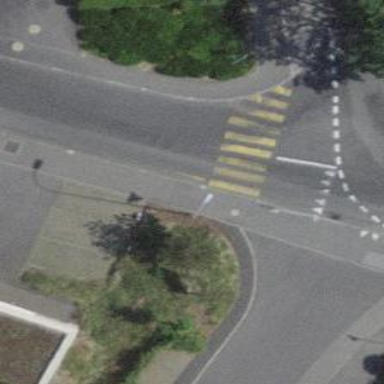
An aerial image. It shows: Uncontrolled zebra crossing with notable zebra markings.